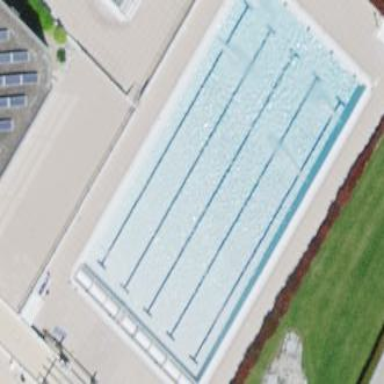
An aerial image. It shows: Swimming pool located in leisure land.